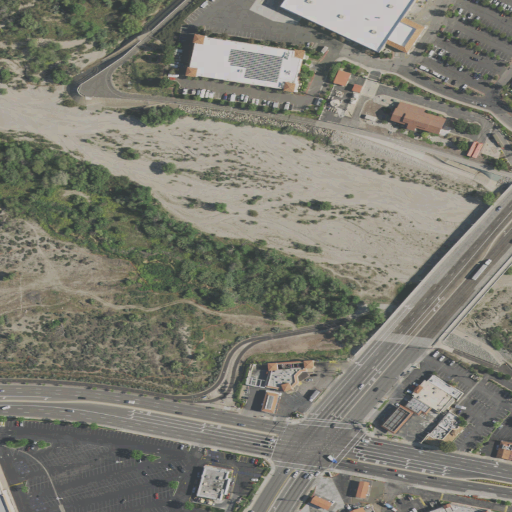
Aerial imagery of valley in California named Soledad Canyon containing medium intensity development, high intensity development, herbaceous wetlands, low intensity development, barren land, shrub, grassland, open development, and cultivated crops